Question: Ok, I'm building a horizontal scroll website for a photographer. We have some really nice wireframes done and I'm looking to create a neat effect where it highlights the specific photo that is on the left of the screen at all times or more specifically set the transparency to 40% on all other photos.
So I know I can add anchors to each photo so I can use that to have a click to next option but what if the user uses the scroll bar manually, is there any way for me to detect the position relative to the each photo. Bare in mind to make this even more awkward even though each photo is the same hight they can have different widths.
I'm thinking if there was a way to get the position of each anchor tag then I could detect the current position against it and use some maths to figure out which one is in focus.
So can someone tell me if this is possible and if so how? Any other ideas to make it work are welcome of course.

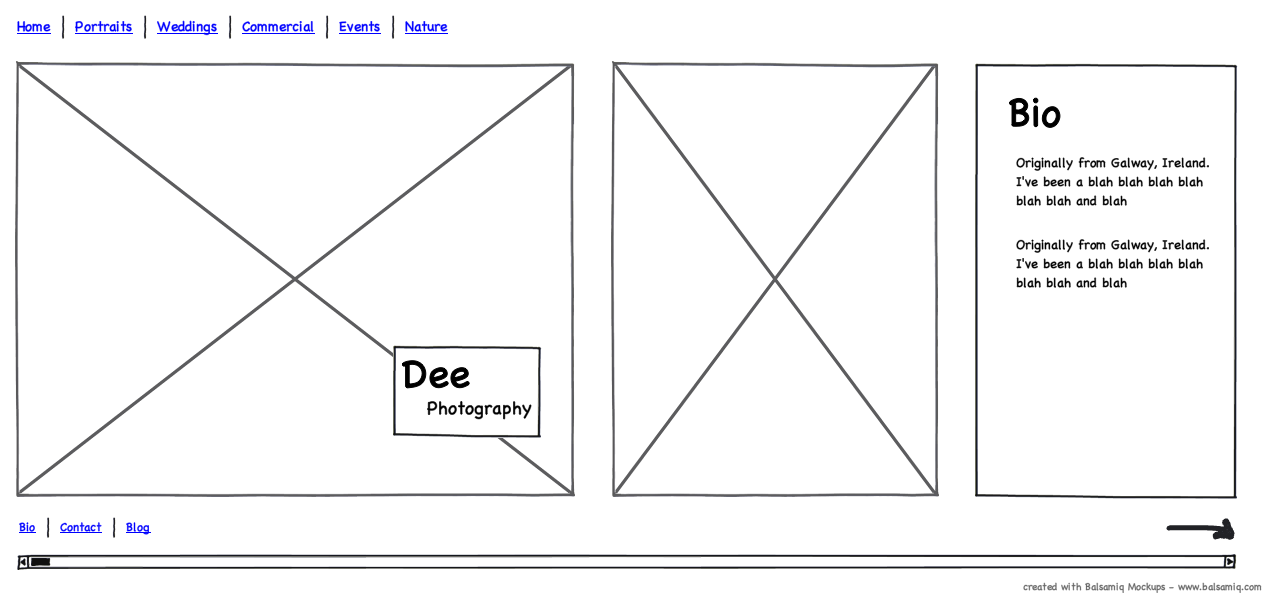
Answer: I fiddled a bit around with a script for this, and came up with a script where the items opacity is dertermined, from how far from the left side they are. so the closer the item is the more visible it becomes.
You can see the demo here:
<URL>
Hope it helps.